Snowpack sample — Buffalo Mountain, Silverthorne, Colorado, USA (1/25/25, 10:11 AM MST)
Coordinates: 39.6222, -106.1139
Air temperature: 22 °F
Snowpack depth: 110 cm
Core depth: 10 cm
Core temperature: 46.4 °F
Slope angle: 12°, slope face: 102°
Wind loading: high
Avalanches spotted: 0
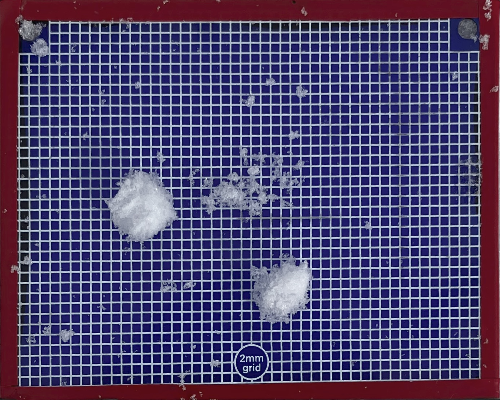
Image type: profile
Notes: No avalanches nearby, collected on the outskirts of a fire break 15 meters from the treeline, on way to Buffalo and Red Mountain